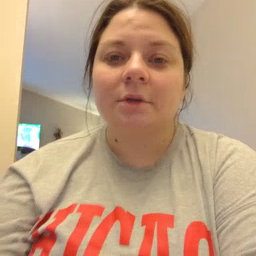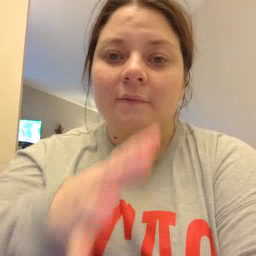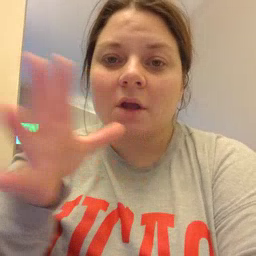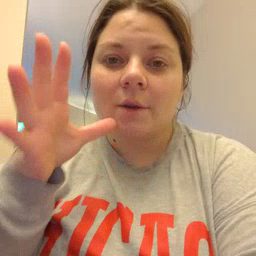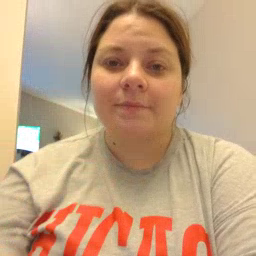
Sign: farm